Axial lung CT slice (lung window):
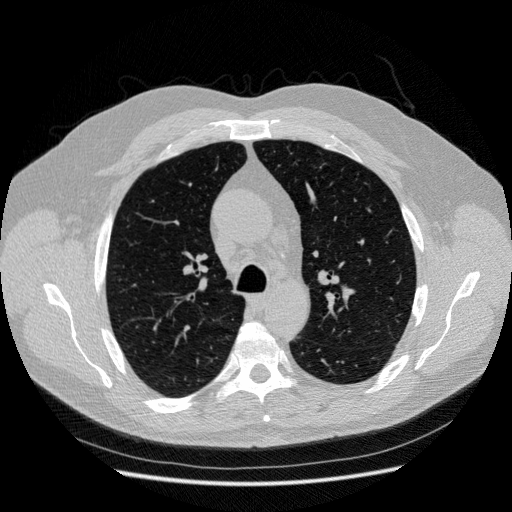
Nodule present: no